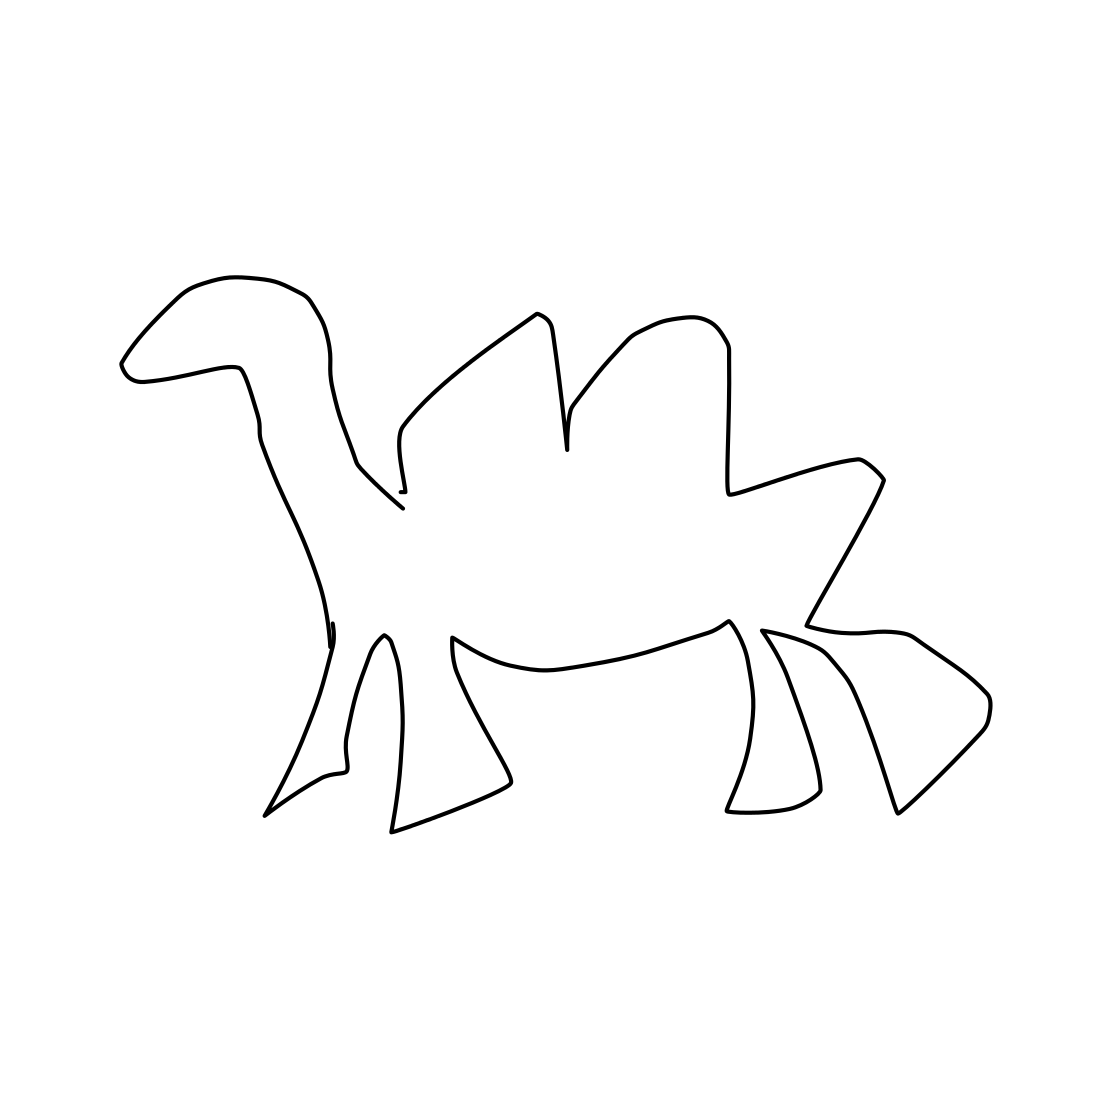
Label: camel